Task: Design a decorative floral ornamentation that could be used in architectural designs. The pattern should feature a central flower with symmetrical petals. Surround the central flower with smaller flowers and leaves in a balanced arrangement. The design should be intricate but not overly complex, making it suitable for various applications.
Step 564:
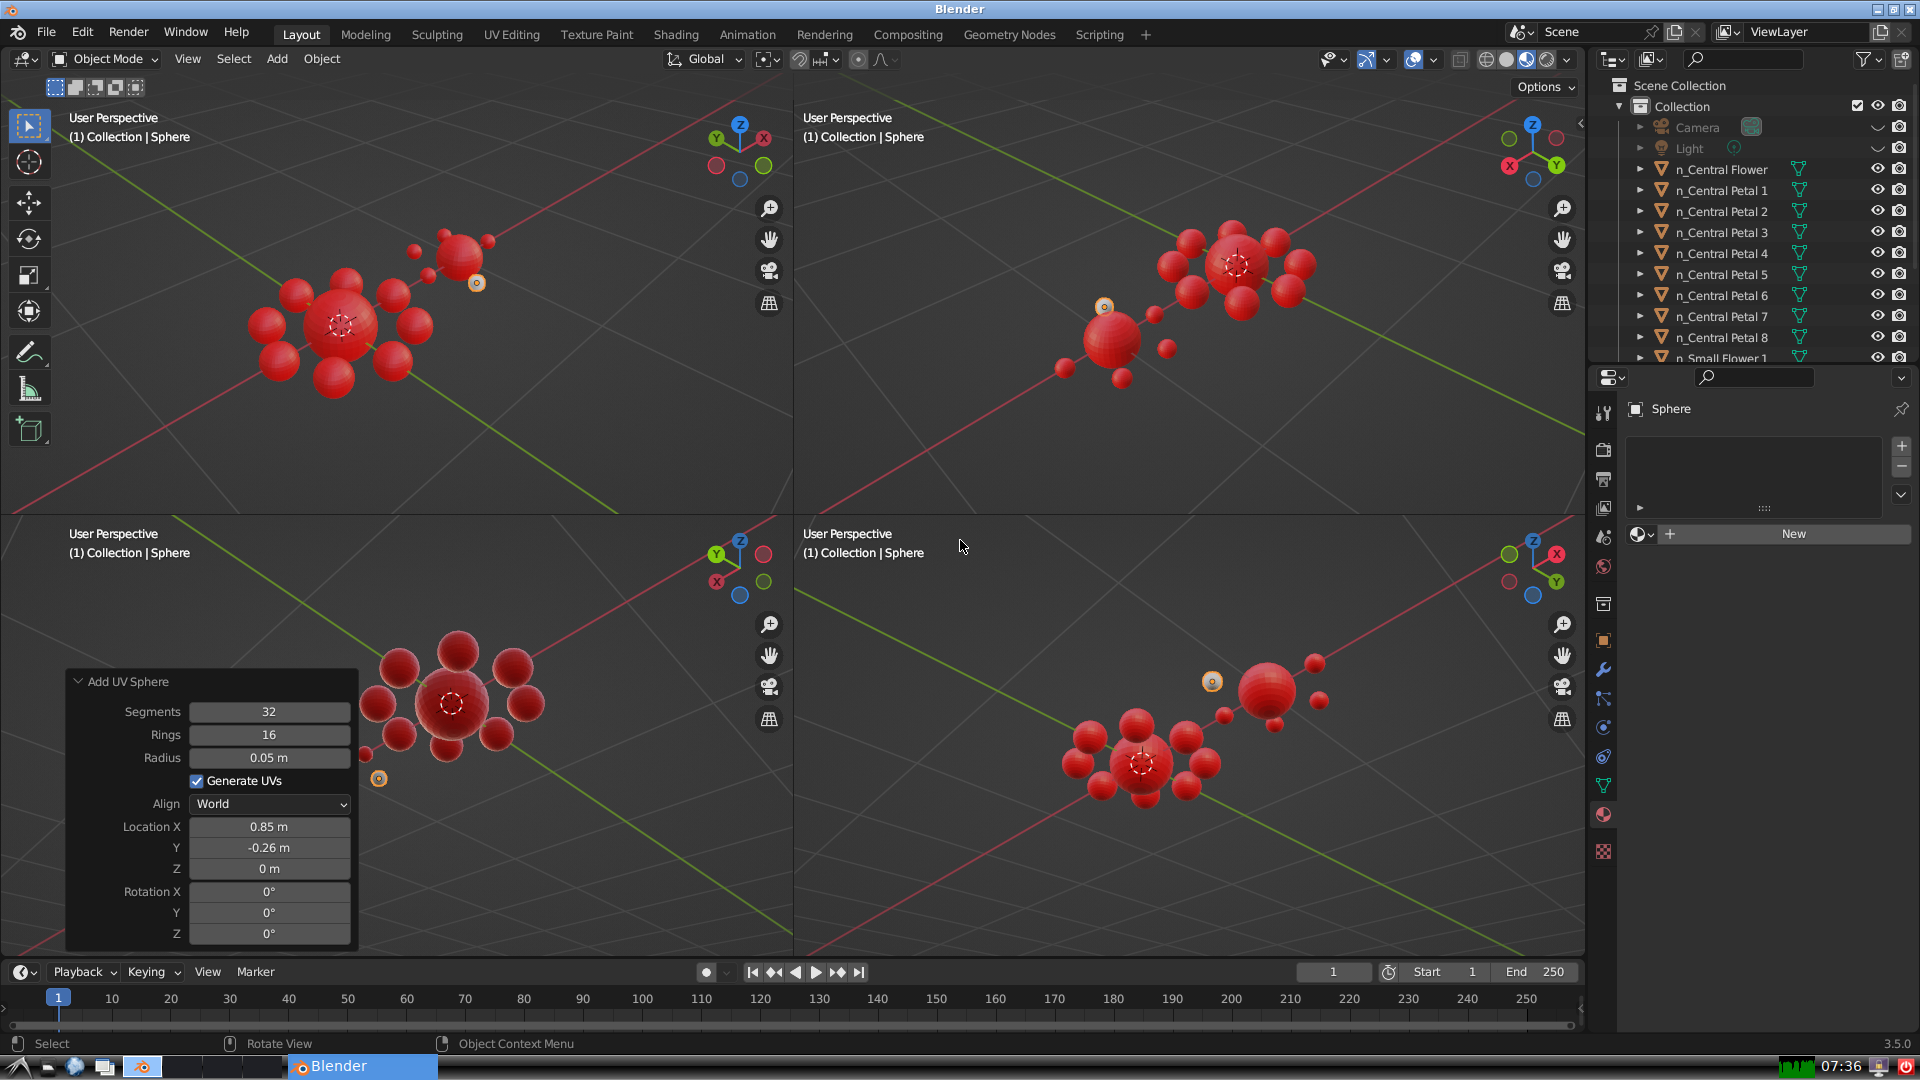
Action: {"key_press": ['Ctrl, Home']}